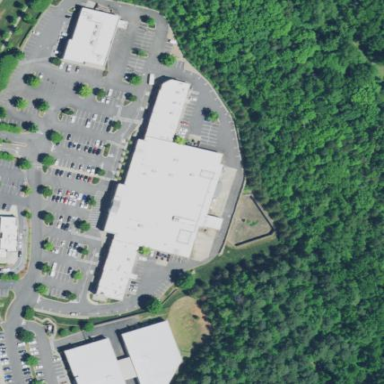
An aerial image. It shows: Retail building with fitness center on the leisure land.